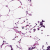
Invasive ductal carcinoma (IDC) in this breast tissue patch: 0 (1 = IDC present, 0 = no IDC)